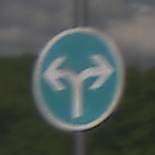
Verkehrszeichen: VorgeschriebeneFahrtrichtungRechtsOderLinks
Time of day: Midday
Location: Outdoor (RoadRail)
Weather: PartlyCloudy
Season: NotSpecified
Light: Natural